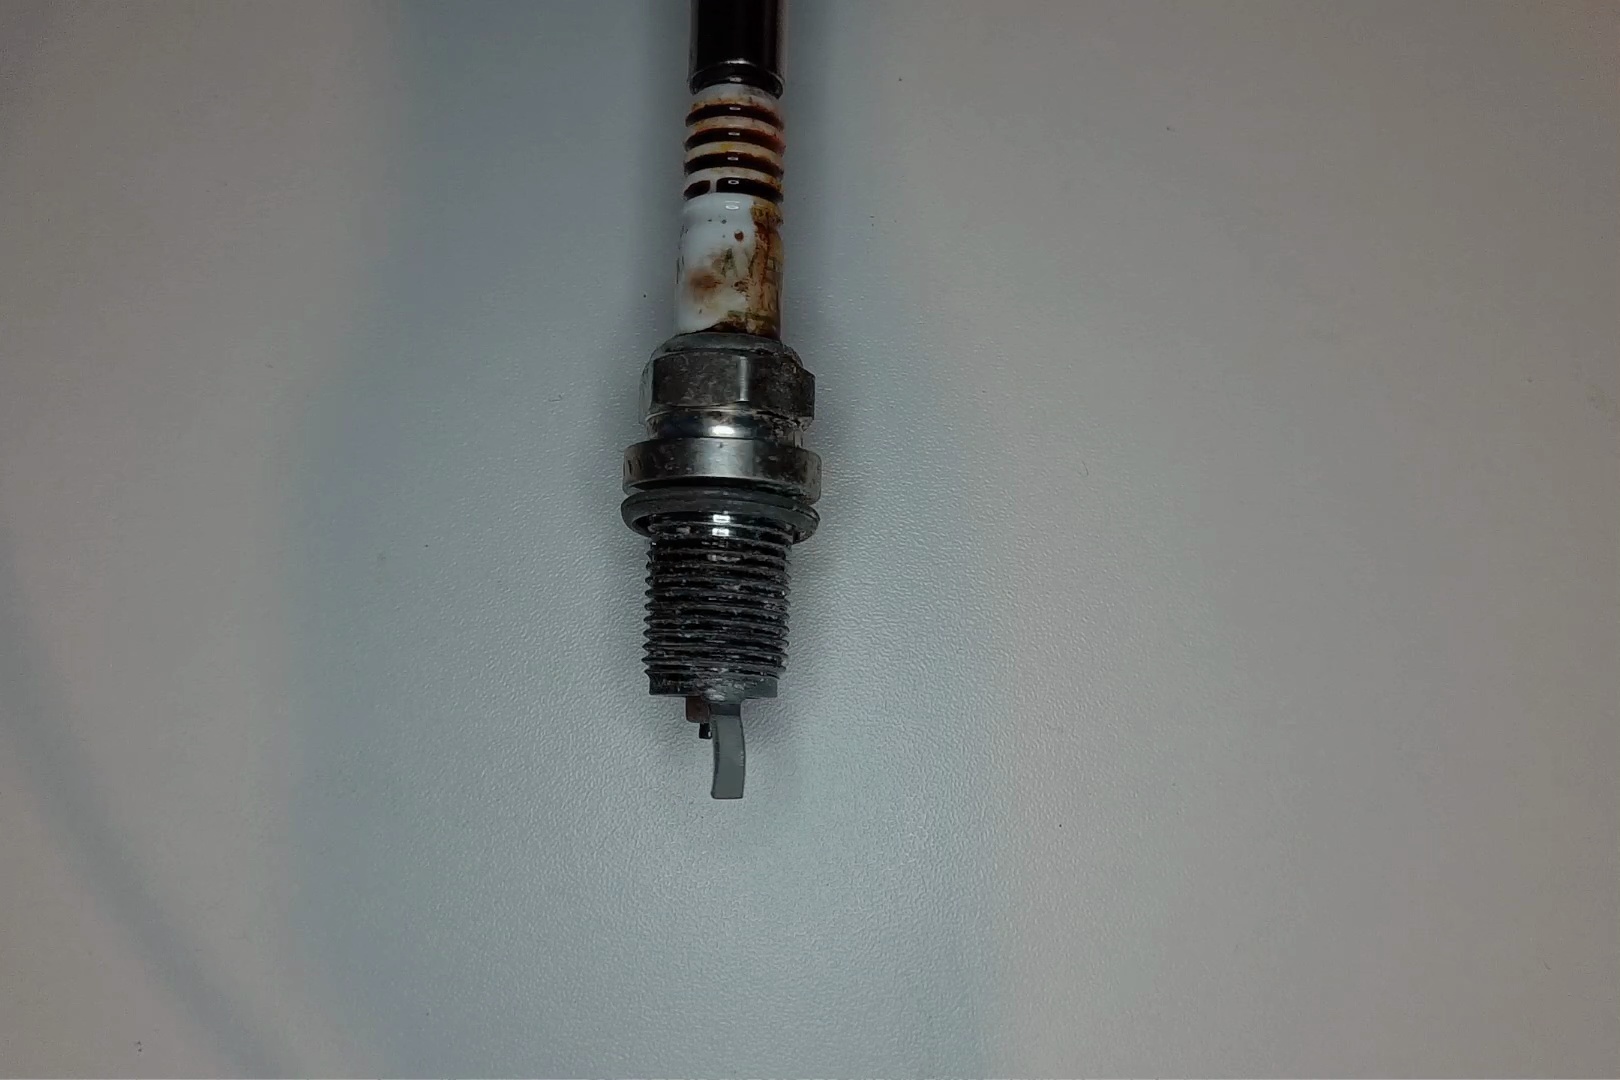
Label: anomaly